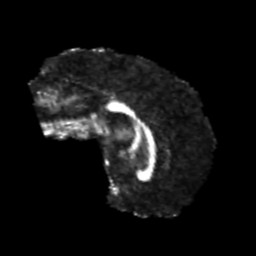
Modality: FA
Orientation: sagittal
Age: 22
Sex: female
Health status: healthy
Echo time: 0.074 s